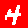
Digit: 4